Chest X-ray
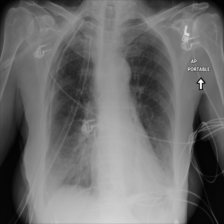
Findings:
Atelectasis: negative
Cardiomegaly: negative
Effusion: negative
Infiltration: negative
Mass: positive
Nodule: negative
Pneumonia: negative
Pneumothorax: negative
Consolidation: negative
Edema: negative
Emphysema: negative
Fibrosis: negative
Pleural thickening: negative
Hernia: negative